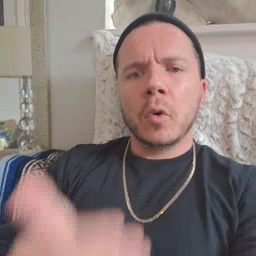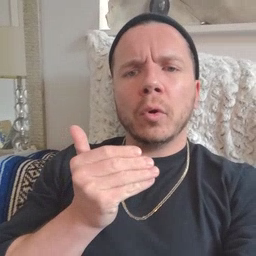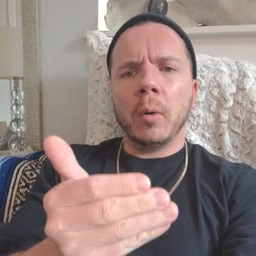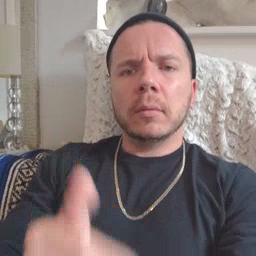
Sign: close